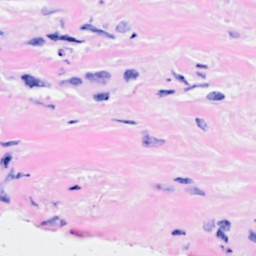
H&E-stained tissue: Breast